Question: I think that Swift is a very well constructed modern language, however, there is one thing that puzzle me, and that is the rationale for having and
Here are more cases:

Anyway, return true for nil < 0 seems to go against the whole optional concept, where one of the argument was about avoiding the default number initialization to "0". Now "0" is special again.
Anybody has any explanation Swift decided to have (nil <= 0) and (nil < 0) return true.
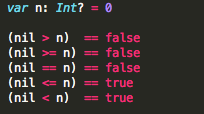
Answer: Optionals are comparable, so they can be sorted, for example. The rules are very simple:
1. Any two optionals that are nil compare equal.
2. If one of the optionals is nil and the other is not, nil is less than non-nil.
3. If both optionals are not nil, then the unwrapped values are compared.
As a consequence, nil equals nil, and nil is less than any non-nil optional.
It has nothing to do with the value 0 that you assigned. Assign -1000, or +100, or whatever you like, and you get the same result.